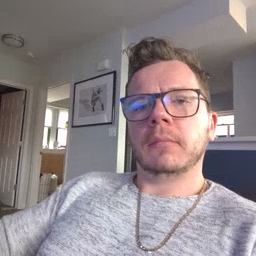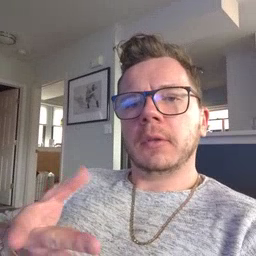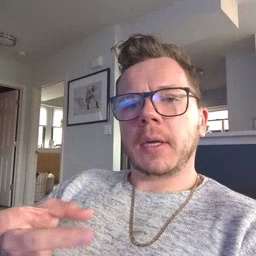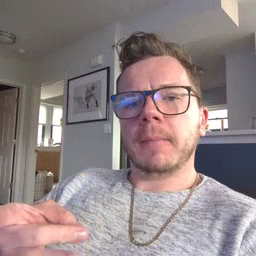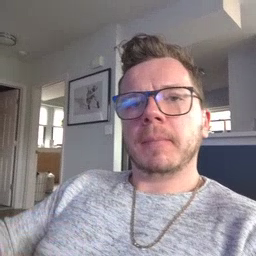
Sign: sticky